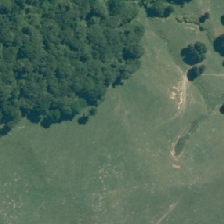
Land cover: indigenous_forest